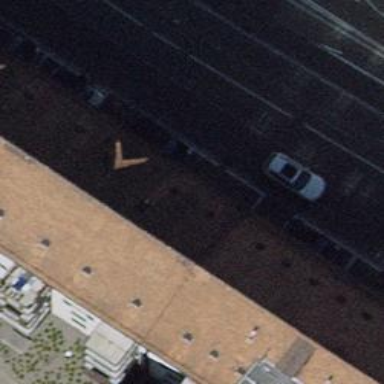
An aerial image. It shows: Parking lane area.